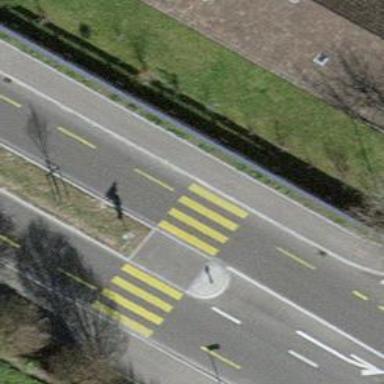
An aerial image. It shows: Uncontrolled zebra crossing with markings on the road.